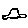
Label: car